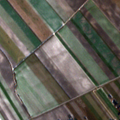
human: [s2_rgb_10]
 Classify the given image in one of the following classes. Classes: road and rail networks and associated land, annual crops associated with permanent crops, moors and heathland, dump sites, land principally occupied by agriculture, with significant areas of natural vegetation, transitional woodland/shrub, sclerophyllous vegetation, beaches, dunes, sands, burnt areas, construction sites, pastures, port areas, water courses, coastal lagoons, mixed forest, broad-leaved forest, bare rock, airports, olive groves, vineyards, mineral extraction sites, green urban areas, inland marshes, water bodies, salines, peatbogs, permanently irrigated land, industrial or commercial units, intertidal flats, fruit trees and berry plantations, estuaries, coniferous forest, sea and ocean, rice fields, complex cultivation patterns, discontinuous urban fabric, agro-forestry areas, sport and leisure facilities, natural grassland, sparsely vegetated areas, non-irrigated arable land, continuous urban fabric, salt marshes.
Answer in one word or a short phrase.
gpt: discontinuous urban fabric, non-irrigated arable land